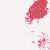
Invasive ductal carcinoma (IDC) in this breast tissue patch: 0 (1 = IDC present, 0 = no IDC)